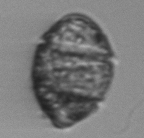
Label: Margalefidinium